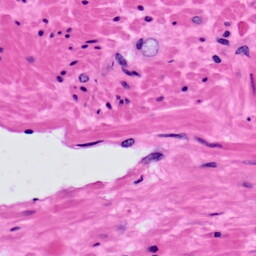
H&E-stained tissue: Prostate